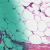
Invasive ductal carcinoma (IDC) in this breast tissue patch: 0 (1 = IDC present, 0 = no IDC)